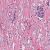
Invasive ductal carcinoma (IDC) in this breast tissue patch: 1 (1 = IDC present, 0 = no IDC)